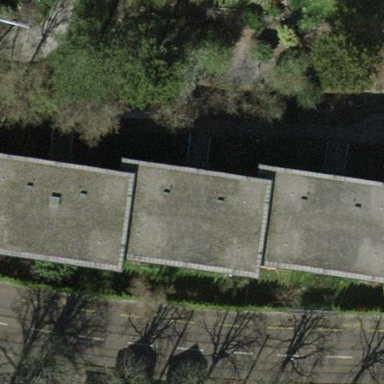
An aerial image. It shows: Image showing building with apartments.